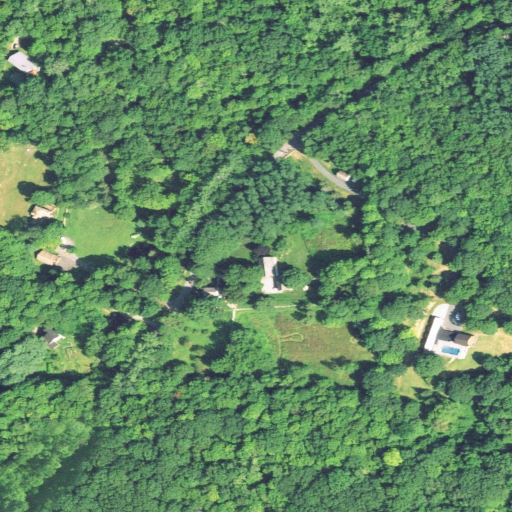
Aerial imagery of mountain in Connecticut named Treasure Hill containing deciduous forest, open development, and woody wetlands